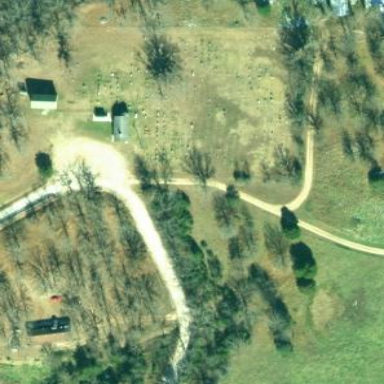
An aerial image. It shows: Cemetery.